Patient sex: M
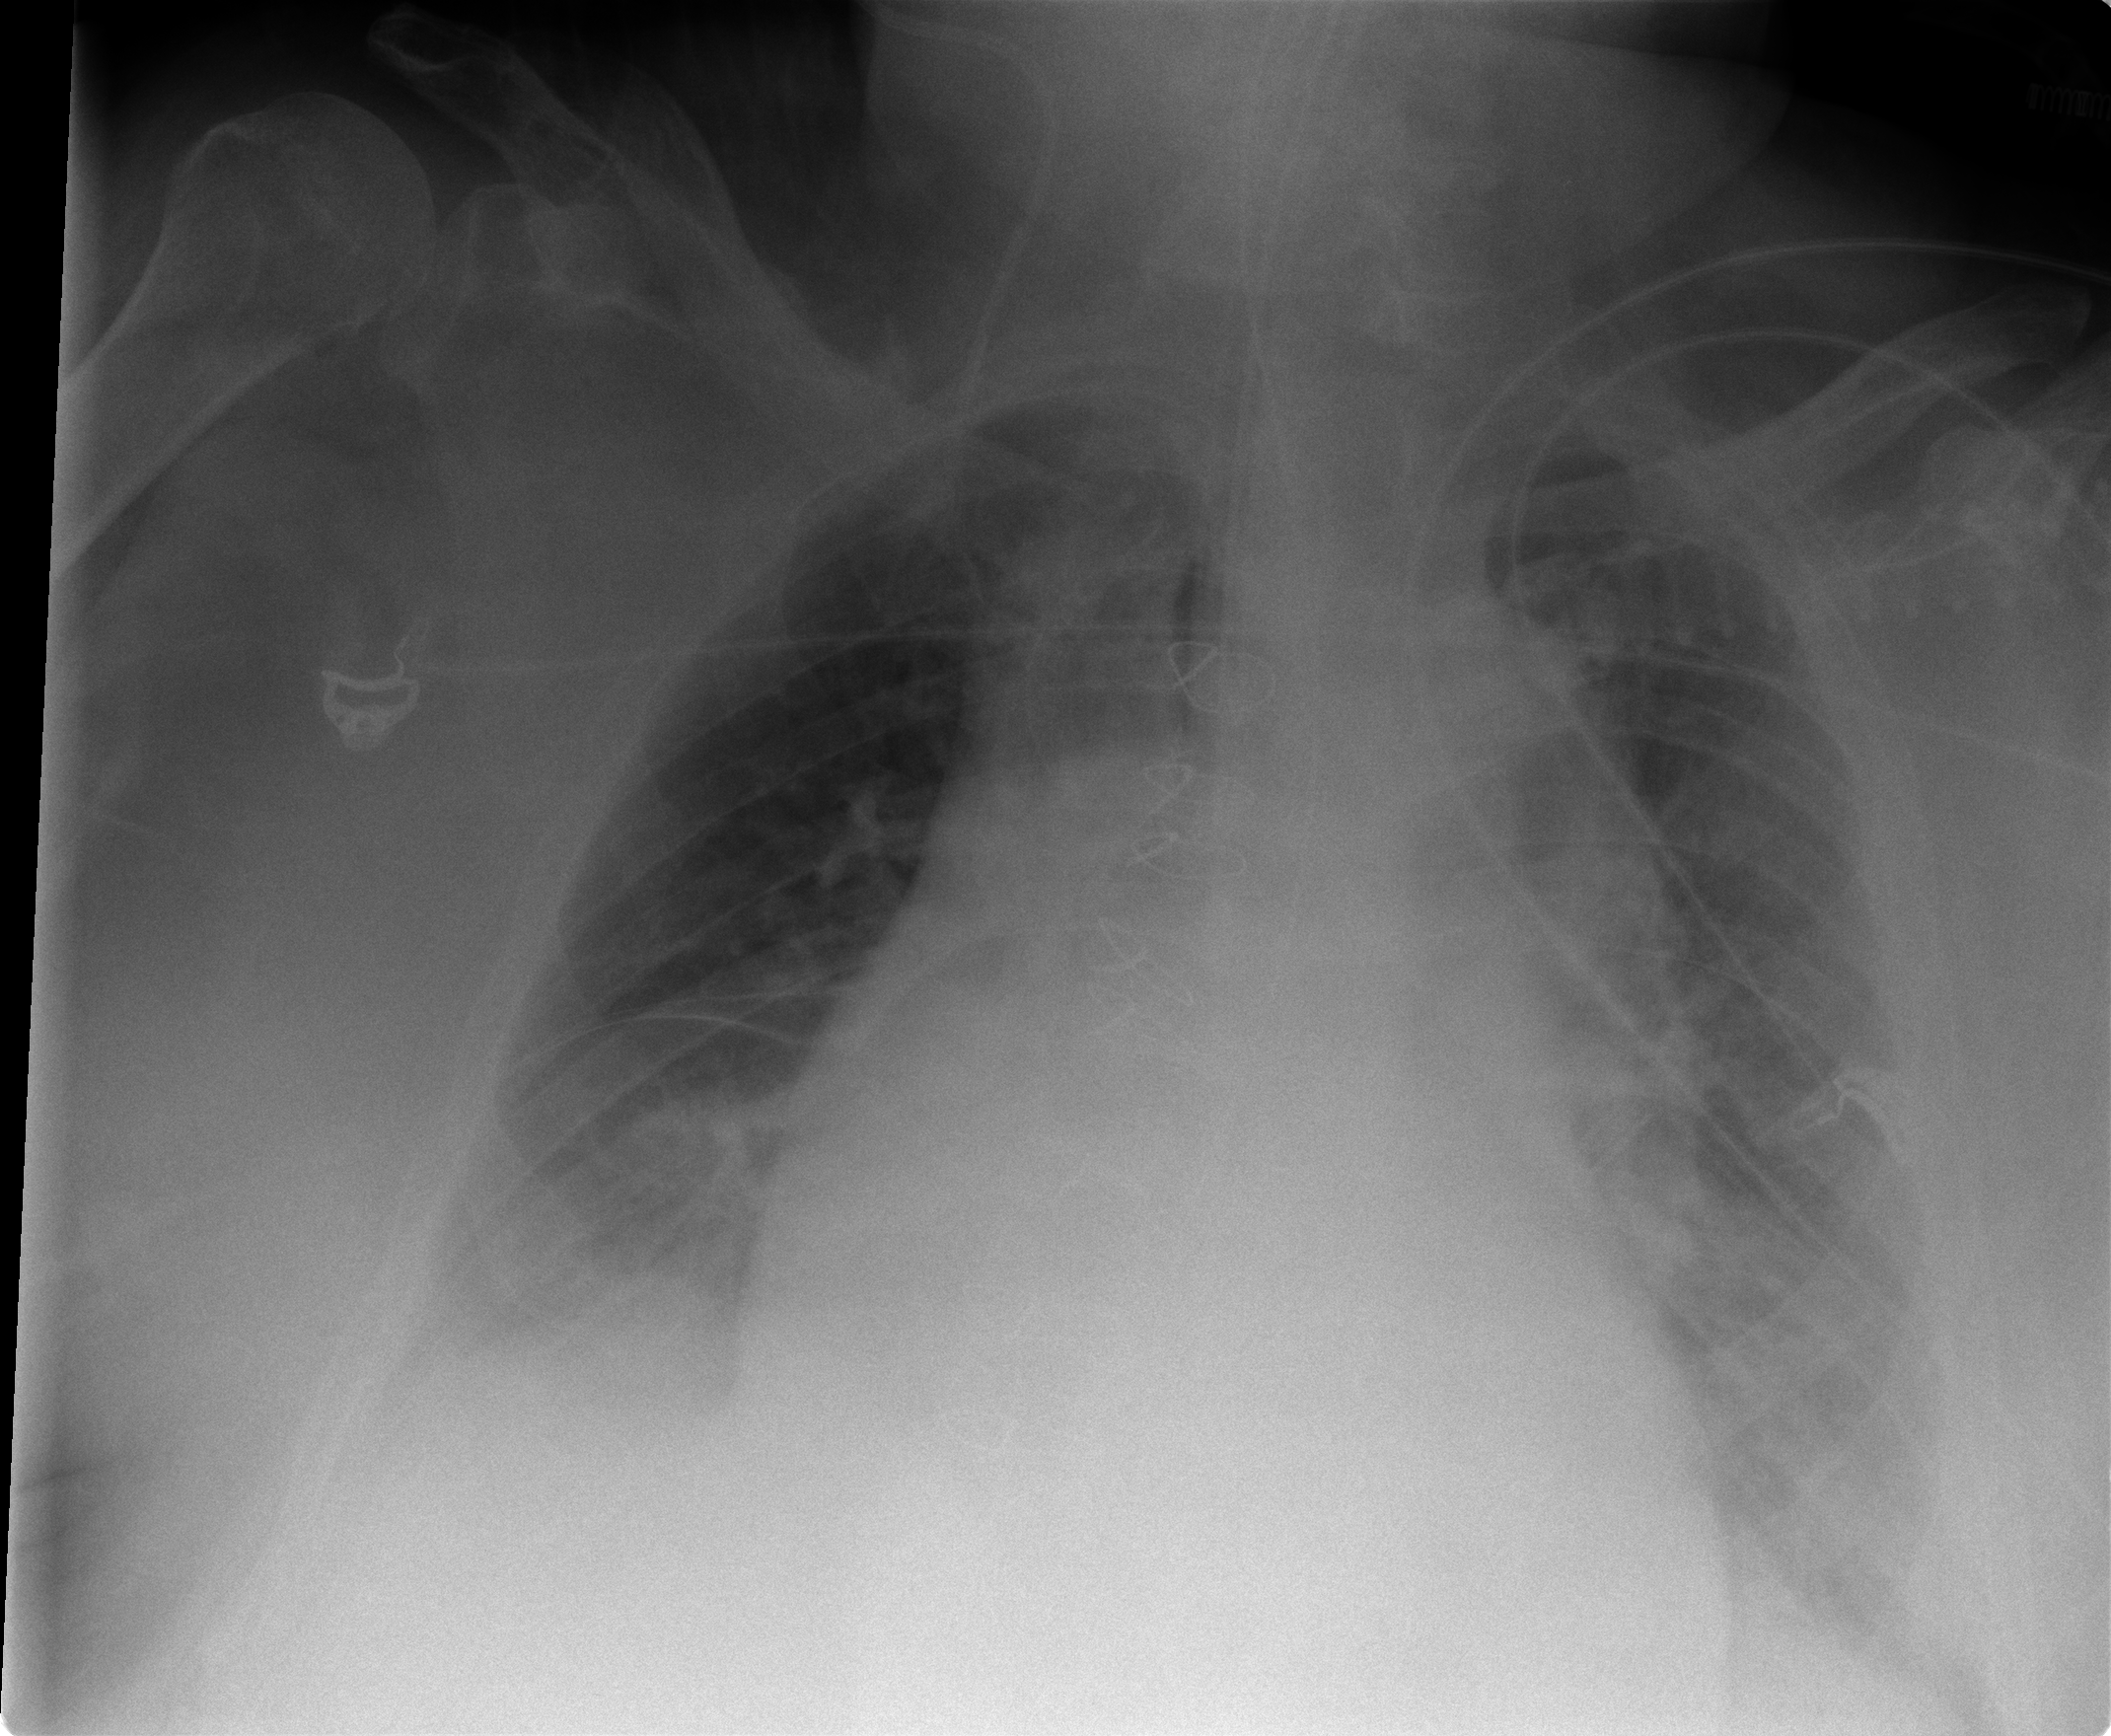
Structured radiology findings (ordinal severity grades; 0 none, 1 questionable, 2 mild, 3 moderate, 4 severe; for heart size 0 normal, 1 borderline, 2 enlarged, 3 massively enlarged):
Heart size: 2
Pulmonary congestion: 2
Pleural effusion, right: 2
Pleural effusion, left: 2
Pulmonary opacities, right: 2
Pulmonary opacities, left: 2
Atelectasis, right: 2
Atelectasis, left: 2